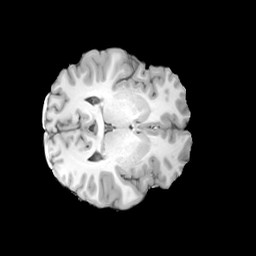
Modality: T1w
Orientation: axial
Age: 22
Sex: female
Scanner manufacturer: siemens
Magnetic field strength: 3 T
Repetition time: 2 s
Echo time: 0.0024 s